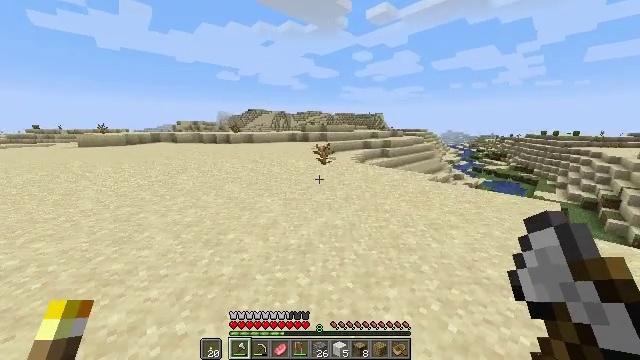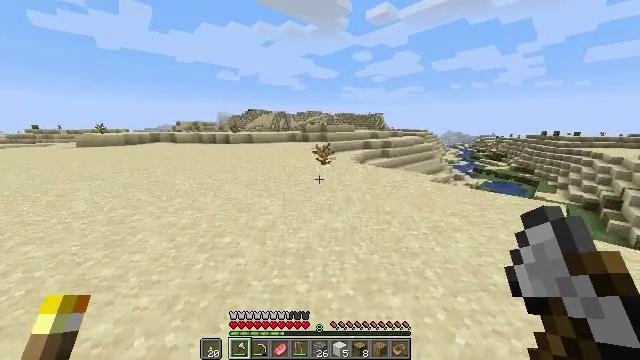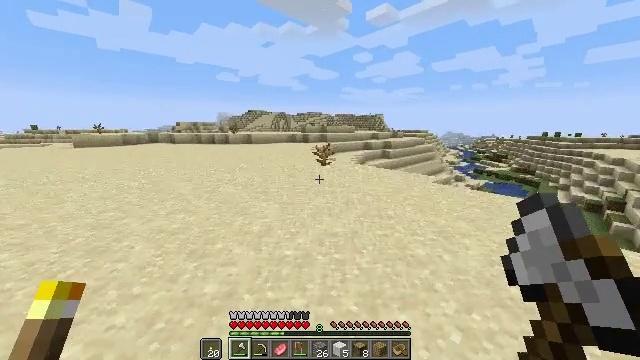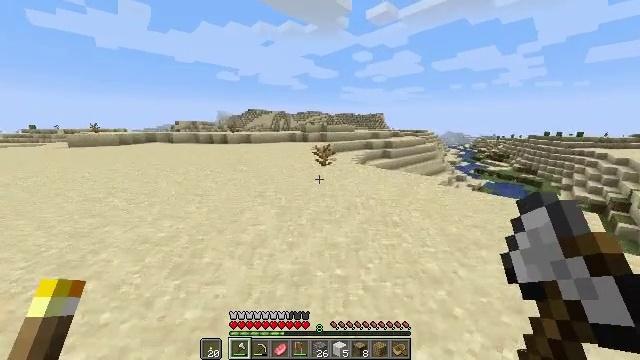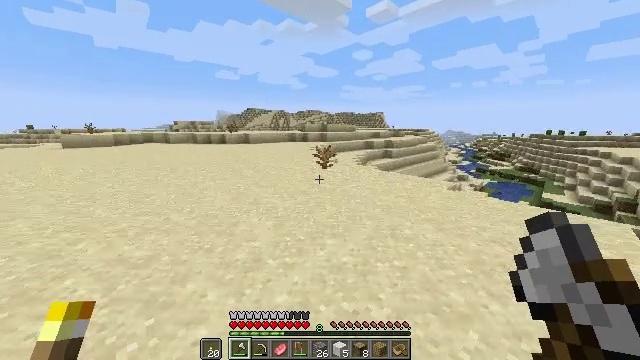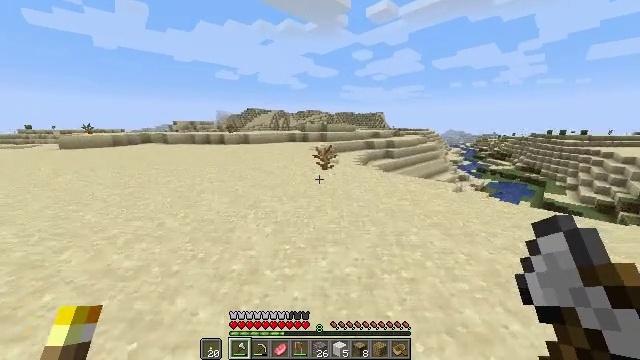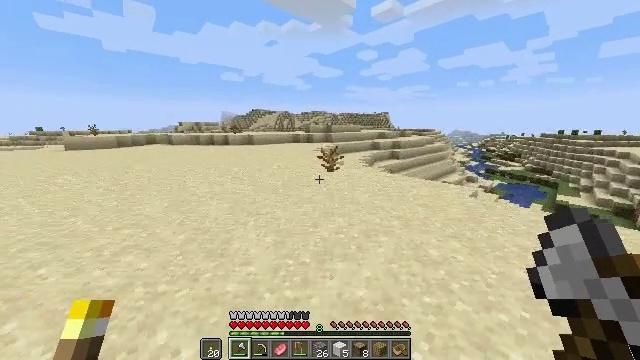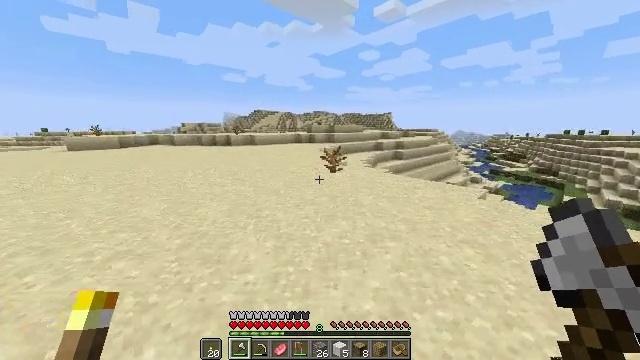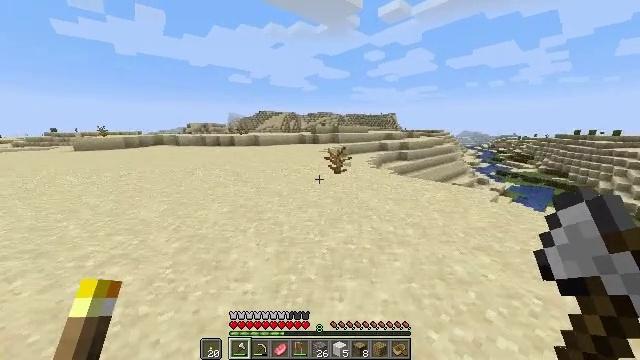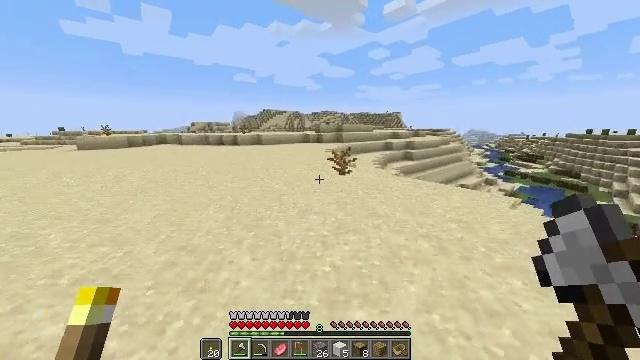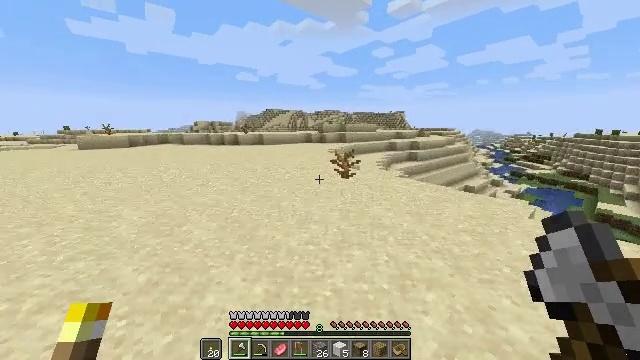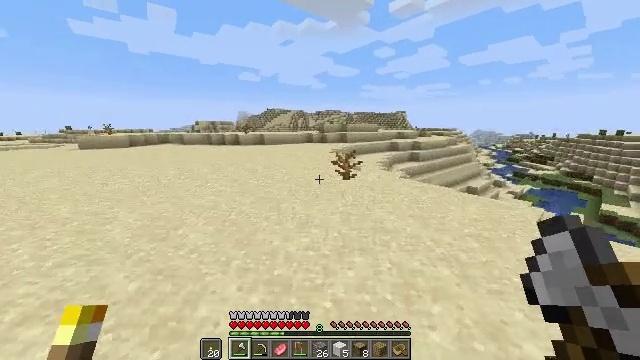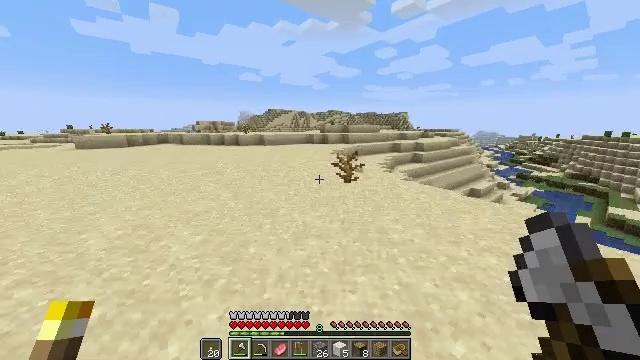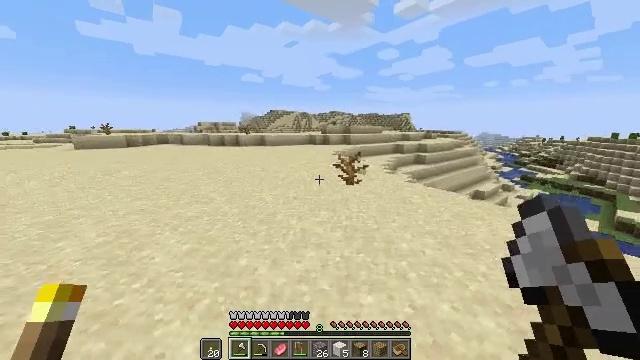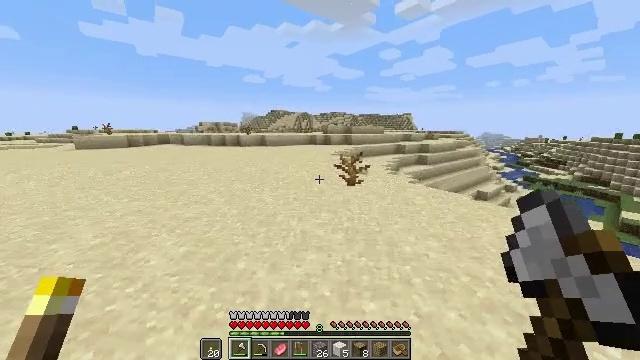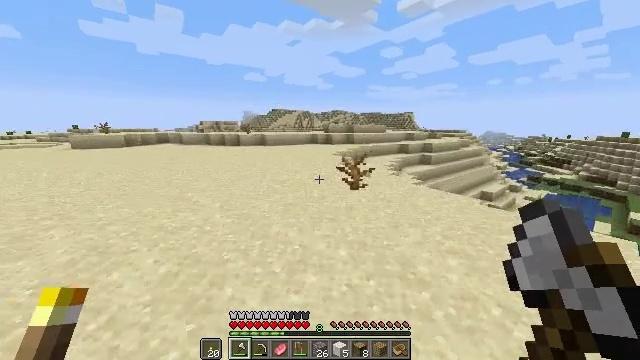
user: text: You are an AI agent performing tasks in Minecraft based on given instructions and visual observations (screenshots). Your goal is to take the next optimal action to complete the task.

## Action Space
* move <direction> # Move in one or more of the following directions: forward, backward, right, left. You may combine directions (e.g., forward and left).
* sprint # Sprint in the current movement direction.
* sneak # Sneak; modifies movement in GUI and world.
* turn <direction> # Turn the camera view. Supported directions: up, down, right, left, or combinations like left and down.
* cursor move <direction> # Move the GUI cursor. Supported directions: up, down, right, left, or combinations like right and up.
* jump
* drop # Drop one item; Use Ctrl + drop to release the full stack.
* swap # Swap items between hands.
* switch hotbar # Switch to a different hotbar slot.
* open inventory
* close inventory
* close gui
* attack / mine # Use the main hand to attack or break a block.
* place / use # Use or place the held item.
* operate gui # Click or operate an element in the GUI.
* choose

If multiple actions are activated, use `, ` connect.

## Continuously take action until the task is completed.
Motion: motion action
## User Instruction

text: Harvest the dead bush.
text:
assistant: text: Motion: move forward
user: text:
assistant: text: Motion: move forward
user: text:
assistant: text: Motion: move forward
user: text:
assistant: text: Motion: move forward
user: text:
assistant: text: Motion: move forward
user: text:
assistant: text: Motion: move forward, turn left
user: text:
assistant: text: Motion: move forward
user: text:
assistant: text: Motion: move forward, turn left
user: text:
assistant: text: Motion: move forward, turn left
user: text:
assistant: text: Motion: move forward
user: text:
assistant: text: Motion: move forward
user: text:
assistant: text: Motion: move forward
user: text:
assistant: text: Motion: move forward
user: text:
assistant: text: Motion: move forward
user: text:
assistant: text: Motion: move forward
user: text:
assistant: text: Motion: move forward
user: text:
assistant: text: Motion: move forward
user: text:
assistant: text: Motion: move forward
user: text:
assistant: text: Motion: move forward
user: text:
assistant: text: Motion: move forward
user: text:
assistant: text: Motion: move forward
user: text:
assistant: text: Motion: move forward
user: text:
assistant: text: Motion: move forward
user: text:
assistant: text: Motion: move forward
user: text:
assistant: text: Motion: move forward
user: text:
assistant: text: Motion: move forward
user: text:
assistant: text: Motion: move forward
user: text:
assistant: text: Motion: move forward
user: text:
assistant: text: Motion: move forward
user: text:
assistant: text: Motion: move forward